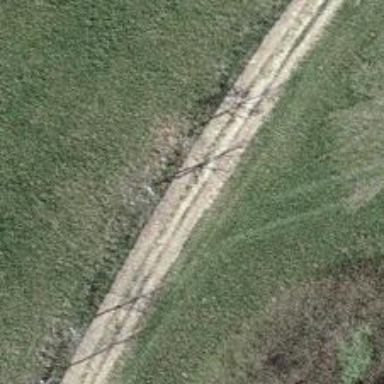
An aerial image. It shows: Gravel service road with tracktype of grade2.